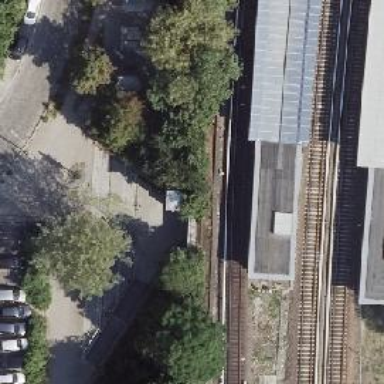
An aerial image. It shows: Railway signal.